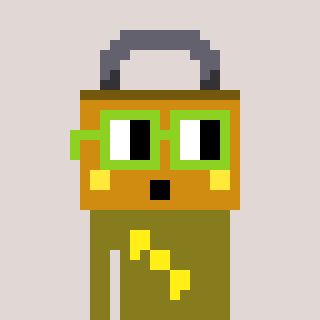
a pixel art character with square light green glasses, a lock-shaped head and a gunk-colored body on a warm background